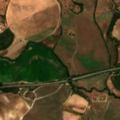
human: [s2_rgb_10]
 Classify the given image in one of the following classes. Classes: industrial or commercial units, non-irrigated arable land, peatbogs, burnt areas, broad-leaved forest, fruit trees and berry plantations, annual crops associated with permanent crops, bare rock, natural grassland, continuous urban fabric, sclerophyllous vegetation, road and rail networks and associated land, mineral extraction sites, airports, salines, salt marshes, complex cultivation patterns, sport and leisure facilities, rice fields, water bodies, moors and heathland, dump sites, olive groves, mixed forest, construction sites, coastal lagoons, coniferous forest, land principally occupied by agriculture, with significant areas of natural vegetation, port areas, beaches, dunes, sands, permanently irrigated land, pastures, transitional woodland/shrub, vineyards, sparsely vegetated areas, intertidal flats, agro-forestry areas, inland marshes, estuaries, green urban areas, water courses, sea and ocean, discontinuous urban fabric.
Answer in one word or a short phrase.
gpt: permanently irrigated land, olive groves, complex cultivation patterns, agro-forestry areas